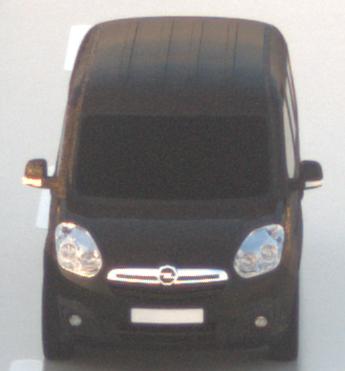
Make: Opel
Model: Combo Combi L1H1 1.4
Detailed model: Combo (D) Combi
Model produced from: 2012/01
Model produced until: 2013/11
Doors: 5
Color: black
Road condition: wet road
Daytime: sunrise or sunset
Contrast: medium contrast